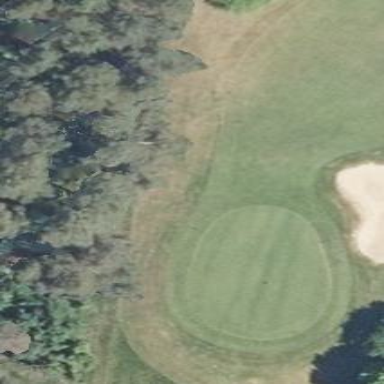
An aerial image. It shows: Golf green.